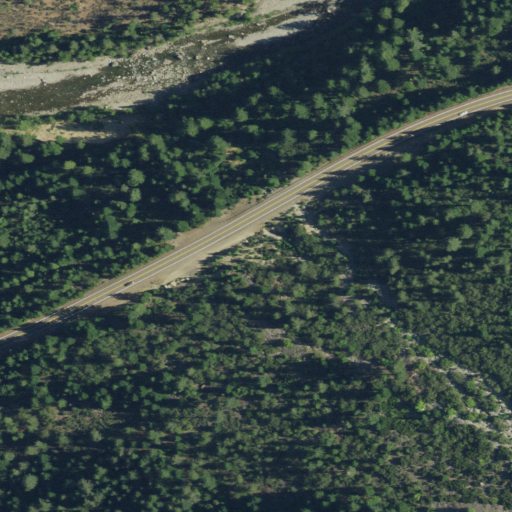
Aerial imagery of valley in California named Cold Valley containing evergreen forest, shrub, low intensity development, medium intensity development, deciduous forest, and open development